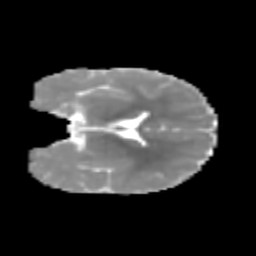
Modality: MD
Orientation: coronal
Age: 6
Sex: male
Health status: healthy